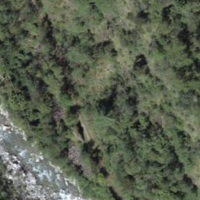
EUNIS habitat code: 41
Species observed at this site:
Aglais io
Geranium sanguineum